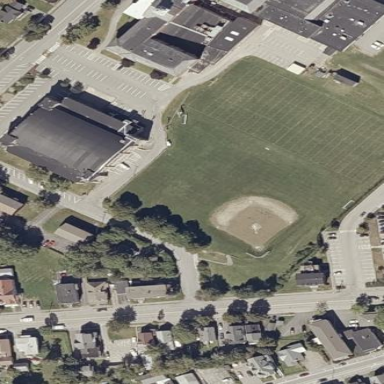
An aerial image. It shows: Baseball pitch for leisure and sports activities.